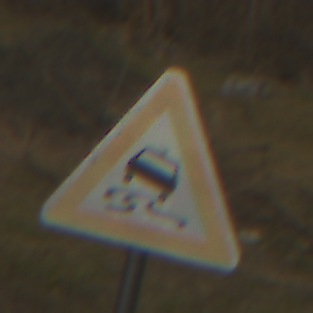
Verkehrszeichen: SchleuderOderRutschgefahr
Umgebung: Outdoor, Suburban
Tageszeit: MorningAfternoon
Wetter: PartlyCloudy
Licht: Natural
Jahreszeit: NotSpecified
Kontrast: HighContrast